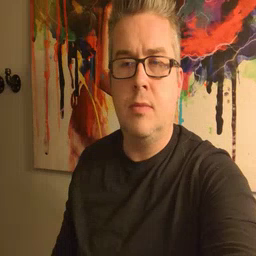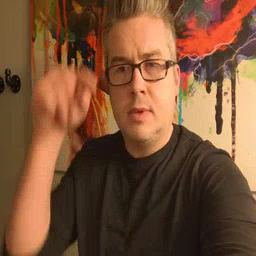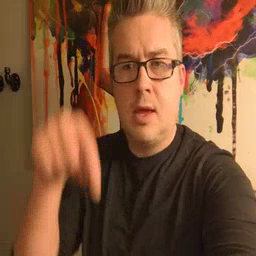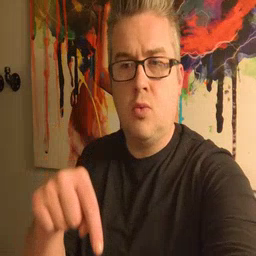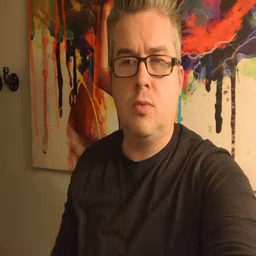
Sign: down